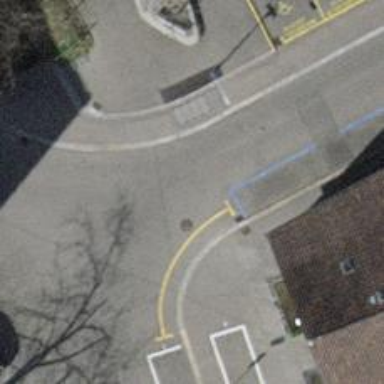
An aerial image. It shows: Unmarked crossing on footway.